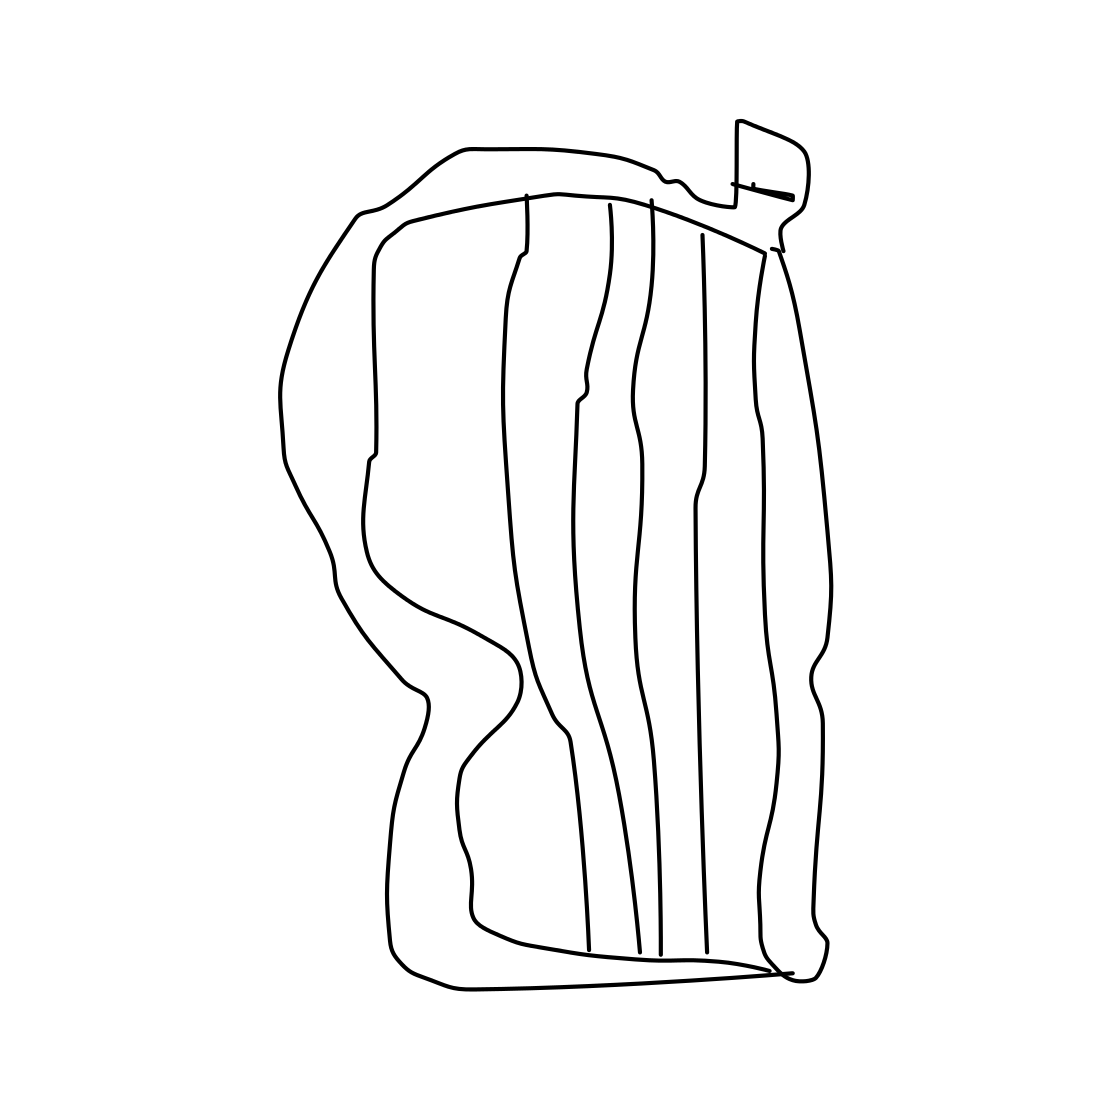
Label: harp